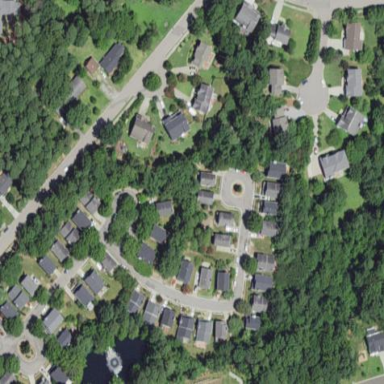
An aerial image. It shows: Residential area within neighborhood.